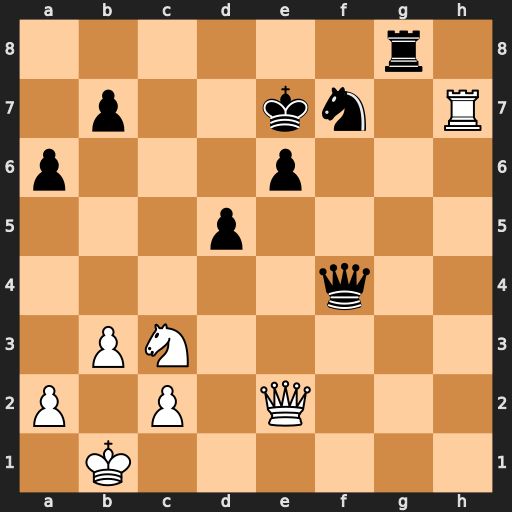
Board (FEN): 6r1/1p2kn1R/p3p3/3p4/5q2/1PN5/P1P1Q3/1K6
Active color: w
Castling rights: -
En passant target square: -
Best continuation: Nxd5+ Kf8 Nxf4 Rg1+ Kb2